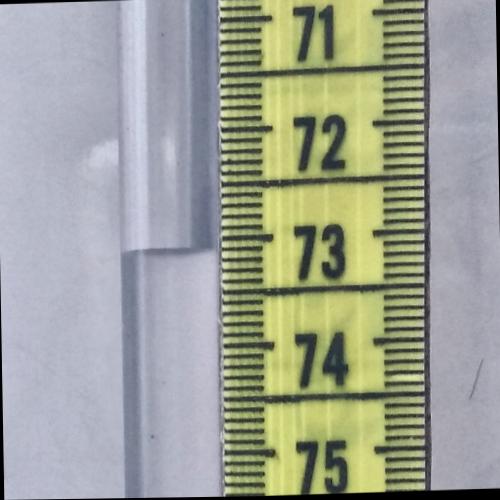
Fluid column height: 73.1 cm